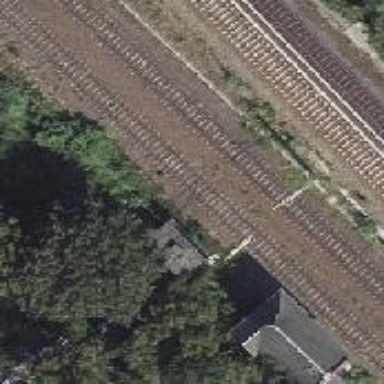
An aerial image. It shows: Site related to the railway.